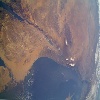
Label: land